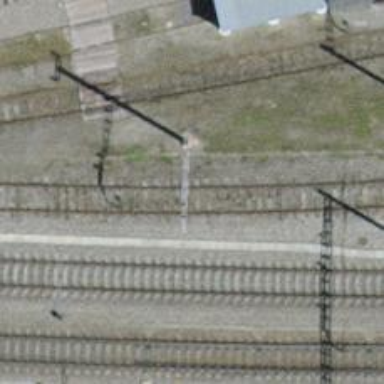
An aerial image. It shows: Single-track electrified railway yard with contact line electrification.